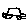
Label: car